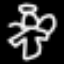
Label: angel